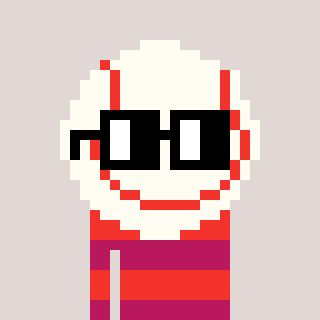
a pixel art character with square black glasses, a baseball ball-shaped head and a darkpink-colored body on a warm background